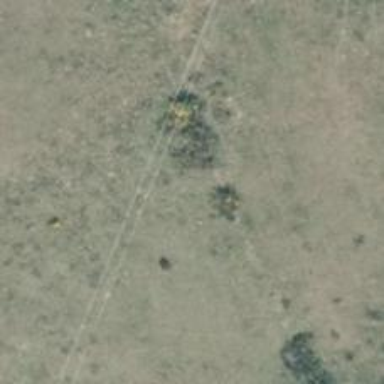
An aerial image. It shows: Power pole.